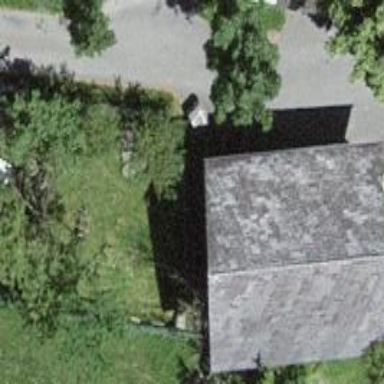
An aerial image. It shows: Rural barn.